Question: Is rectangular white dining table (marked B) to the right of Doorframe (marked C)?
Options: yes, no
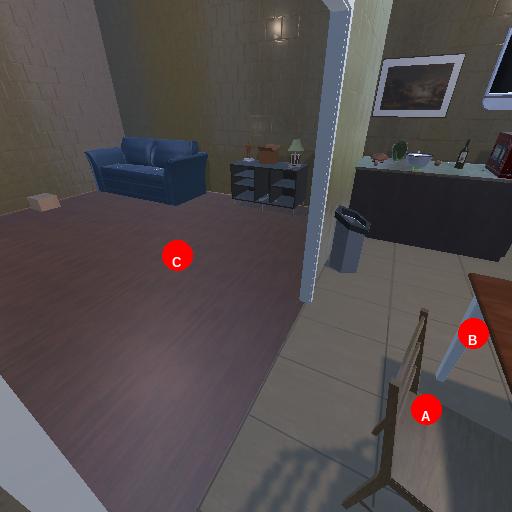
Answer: yes